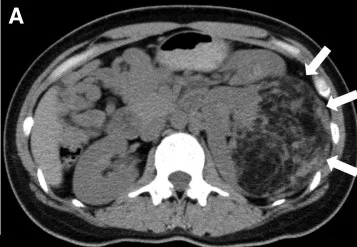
Computed tomography (CT) findings. (A) CT showed a ruptured left renal angiomyolipoma (AML; arrows) with a maximum diameter of 12 cm.
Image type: radiology (ct)